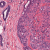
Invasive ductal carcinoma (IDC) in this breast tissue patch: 1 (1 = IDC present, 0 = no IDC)